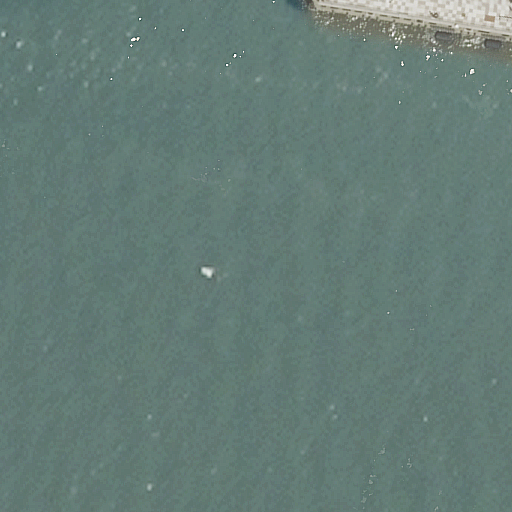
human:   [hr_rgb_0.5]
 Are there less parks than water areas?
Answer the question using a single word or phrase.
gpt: no

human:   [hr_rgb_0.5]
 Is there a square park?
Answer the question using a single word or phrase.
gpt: no

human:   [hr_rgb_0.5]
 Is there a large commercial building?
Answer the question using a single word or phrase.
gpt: no

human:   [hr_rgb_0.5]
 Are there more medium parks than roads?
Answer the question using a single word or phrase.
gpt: no

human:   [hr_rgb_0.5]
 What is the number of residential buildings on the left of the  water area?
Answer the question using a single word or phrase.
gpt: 0

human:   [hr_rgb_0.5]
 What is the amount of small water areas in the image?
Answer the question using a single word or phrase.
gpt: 0

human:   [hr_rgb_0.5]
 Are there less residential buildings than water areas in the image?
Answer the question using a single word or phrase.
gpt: yes

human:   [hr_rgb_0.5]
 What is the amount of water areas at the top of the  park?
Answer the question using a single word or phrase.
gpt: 0

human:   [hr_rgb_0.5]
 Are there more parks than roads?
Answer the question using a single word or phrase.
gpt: no

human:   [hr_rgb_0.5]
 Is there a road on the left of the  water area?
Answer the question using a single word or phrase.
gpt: no

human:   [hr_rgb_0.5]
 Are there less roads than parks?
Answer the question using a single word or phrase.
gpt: no

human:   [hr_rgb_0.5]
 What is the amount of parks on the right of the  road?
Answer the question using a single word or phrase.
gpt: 0

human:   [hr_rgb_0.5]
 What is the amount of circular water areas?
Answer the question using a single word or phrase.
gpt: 0

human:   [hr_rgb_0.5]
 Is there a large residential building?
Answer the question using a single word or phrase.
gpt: no

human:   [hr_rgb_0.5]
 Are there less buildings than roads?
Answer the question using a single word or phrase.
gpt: yes

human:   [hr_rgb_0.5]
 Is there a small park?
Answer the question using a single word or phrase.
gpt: no

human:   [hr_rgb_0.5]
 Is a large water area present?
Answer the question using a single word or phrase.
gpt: yes

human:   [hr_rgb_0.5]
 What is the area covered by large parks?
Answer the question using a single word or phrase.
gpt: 1722m2

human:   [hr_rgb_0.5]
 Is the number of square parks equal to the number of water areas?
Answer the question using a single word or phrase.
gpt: no

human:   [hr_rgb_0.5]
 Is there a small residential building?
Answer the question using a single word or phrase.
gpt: no

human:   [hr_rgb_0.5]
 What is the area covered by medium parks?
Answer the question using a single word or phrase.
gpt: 0m2

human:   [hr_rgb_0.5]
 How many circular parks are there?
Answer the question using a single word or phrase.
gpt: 0

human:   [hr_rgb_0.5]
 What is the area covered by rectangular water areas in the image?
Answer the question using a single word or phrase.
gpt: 10519m2

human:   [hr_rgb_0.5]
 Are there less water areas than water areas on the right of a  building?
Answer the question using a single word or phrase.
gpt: no

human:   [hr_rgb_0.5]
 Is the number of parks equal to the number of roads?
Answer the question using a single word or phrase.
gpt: yes

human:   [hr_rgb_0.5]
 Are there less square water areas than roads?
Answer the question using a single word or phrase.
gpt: yes

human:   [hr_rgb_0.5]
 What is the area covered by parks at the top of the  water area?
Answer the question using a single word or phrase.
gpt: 1722m2

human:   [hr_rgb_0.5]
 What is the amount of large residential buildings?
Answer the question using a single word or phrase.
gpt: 0

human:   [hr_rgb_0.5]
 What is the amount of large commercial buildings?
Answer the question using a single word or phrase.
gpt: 0

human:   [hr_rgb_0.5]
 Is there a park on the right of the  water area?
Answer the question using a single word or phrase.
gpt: yes

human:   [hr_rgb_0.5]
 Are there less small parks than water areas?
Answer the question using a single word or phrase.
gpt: yes

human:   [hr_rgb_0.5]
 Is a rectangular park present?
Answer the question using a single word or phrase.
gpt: yes

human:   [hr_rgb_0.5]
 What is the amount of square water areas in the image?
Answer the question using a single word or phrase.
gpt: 0

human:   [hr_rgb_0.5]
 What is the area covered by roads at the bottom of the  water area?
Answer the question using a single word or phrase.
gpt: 0m2

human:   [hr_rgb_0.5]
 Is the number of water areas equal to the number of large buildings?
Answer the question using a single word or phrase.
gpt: no

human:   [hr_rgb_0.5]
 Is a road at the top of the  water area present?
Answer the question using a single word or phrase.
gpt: yes